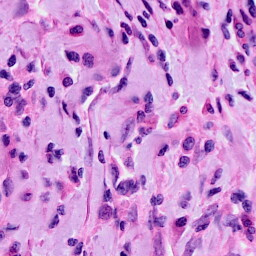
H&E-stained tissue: Cervix